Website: bh-photo
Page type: receipt
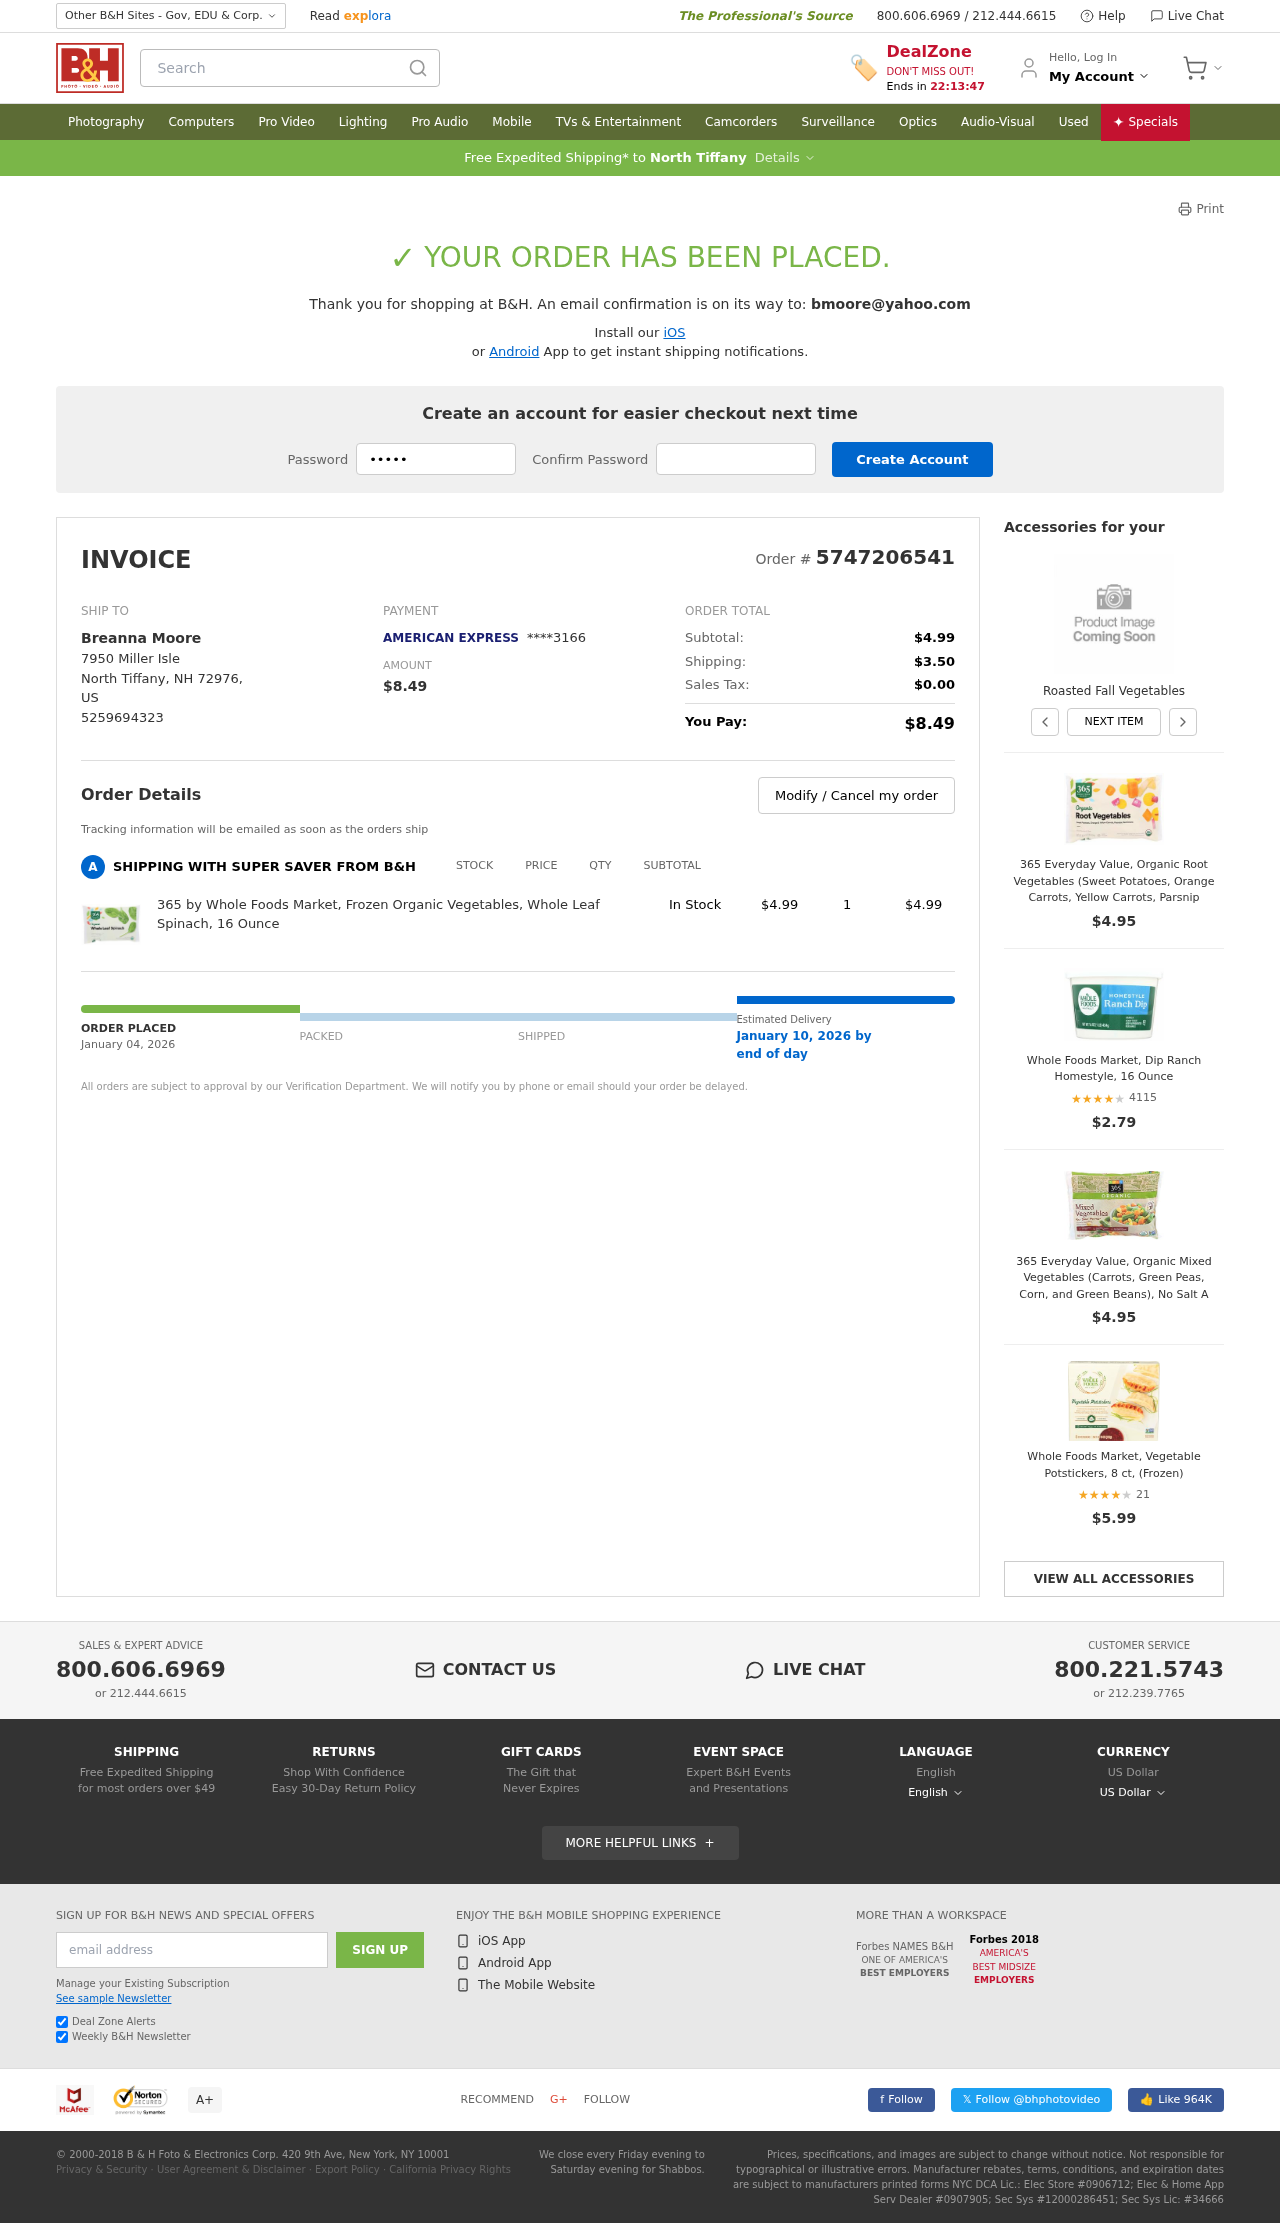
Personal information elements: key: PII_CARD_LAST4
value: ****3166
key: PII_CARD_TYPE
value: AMERICAN EXPRESS
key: PII_CITY
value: North Tiffany
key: PII_COUNTRY_CODE
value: US
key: PII_EMAIL
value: bmoore@yahoo.com
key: PII_FULLNAME
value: Breanna Moore
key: PII_PHONE
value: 5259694323
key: PII_POSTCODE
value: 72976
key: PII_STATE_ABBR
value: NH
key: PII_STREET
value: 7950 Miller Isle
Product elements: key: PRODUCT1_NAME
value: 365 by Whole Foods Market, Frozen Organic Vegetables, Whole Leaf Spinach, 16 Ounce
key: PRODUCT1_PRICE
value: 4.99
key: PRODUCT1_QUANTITY
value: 1
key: PRODUCT2_NAME
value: Roasted Fall Vegetables
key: PRODUCT3_NAME
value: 365 Everyday Value, Organic Root Vegetables (Sweet Potatoes, Orange Carrots, Yellow Carrots, Parsnip
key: PRODUCT3_PRICE
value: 4.95
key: PRODUCT4_NAME
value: Whole Foods Market, Dip Ranch Homestyle, 16 Ounce
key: PRODUCT4_NUM_RATINGS
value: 4115
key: PRODUCT4_PRICE
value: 2.79
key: PRODUCT4_RATING
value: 4.3
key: PRODUCT5_NAME
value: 365 Everyday Value, Organic Mixed Vegetables (Carrots, Green Peas, Corn, and Green Beans), No Salt A
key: PRODUCT5_PRICE
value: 4.95
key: PRODUCT6_NAME
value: Whole Foods Market, Vegetable Potstickers, 8 ct, (Frozen)
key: PRODUCT6_NUM_RATINGS
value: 21
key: PRODUCT6_PRICE
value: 5.99
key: PRODUCT6_RATING
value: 4.2
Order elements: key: ORDER_ID
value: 5747206541
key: ORDER_TOTAL
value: $8.49
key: ORDER_SUBTOTAL
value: $4.99
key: ORDER_SHIPPING_COST
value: $3.50
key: ORDER_TAX
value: $0.00
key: ORDER_DATE
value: January 04, 2026
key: ORDER_DELIVERY_DATE
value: January 10, 2026 by
Search elements: key: HEADER_SEARCH
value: Search